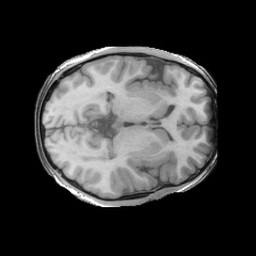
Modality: T1w
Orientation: axial
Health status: ill
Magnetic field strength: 3 T